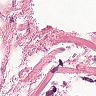
Metastatic tissue present: no